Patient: sex M, age 75
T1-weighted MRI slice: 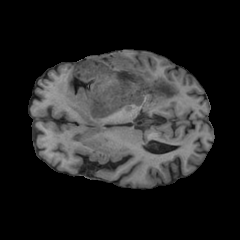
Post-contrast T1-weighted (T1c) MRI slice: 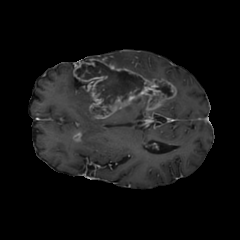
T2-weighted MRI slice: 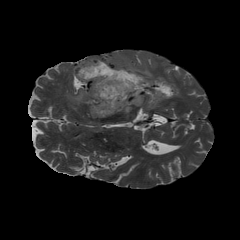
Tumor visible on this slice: yes
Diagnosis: Glioblastoma, IDH-wildtype
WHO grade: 4